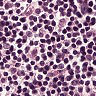
Metastatic tissue present: no